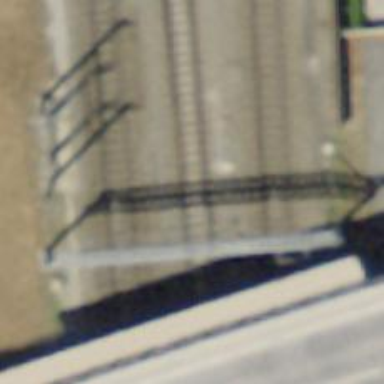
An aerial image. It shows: Railway switch.